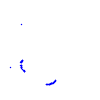
Particle: pion